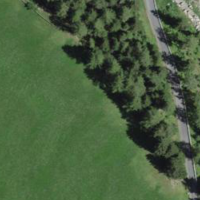
EUNIS habitat code: 26
Species observed at this site:
Tachybaptus ruficollis
Corvus corone
Anthus spinoletta
Dendrocopos major
Turdus viscivorus
Buteo buteo
Sylvia atricapilla
Spinus spinus
Phylloscopus collybita
Erithacus rubecula
Pica pica
Phoenicurus ochruros
Certhia familiaris
Falco tinnunculus
Corvus corax
Picus viridis
Periparus ater
Accipiter nisus
Lophophanes cristatus
Anas platyrhynchos
Linaria cannabina
Troglodytes troglodytes
Pyrrhula pyrrhula
Passer domesticus
Fringilla coelebs
Ptyonoprogne rupestris
Carduelis carduelis
Turdus merula
Parus major
Milvus milvus
Turdus pilaris
Motacilla alba